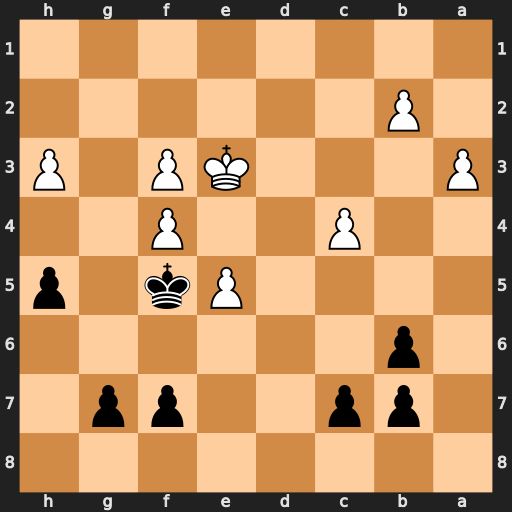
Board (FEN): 8/1pp2pp1/1p6/4Pk1p/2P2P2/P3KP1P/1P6/8
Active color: b
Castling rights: -
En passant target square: -
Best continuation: h4 b4 c6